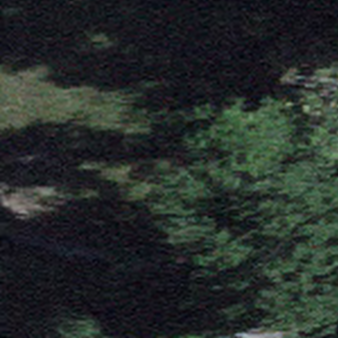
Label: other